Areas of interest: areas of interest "Educational"
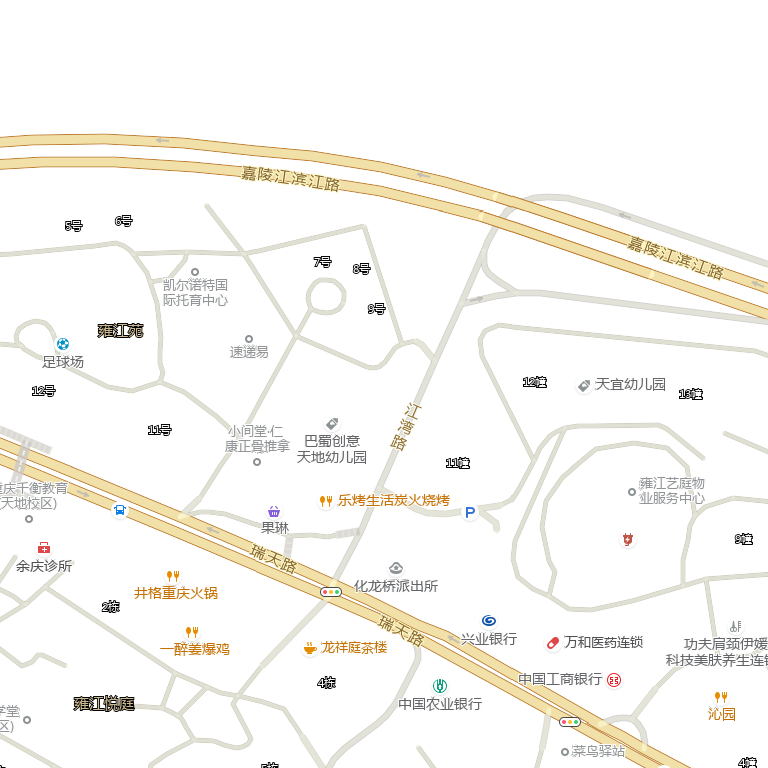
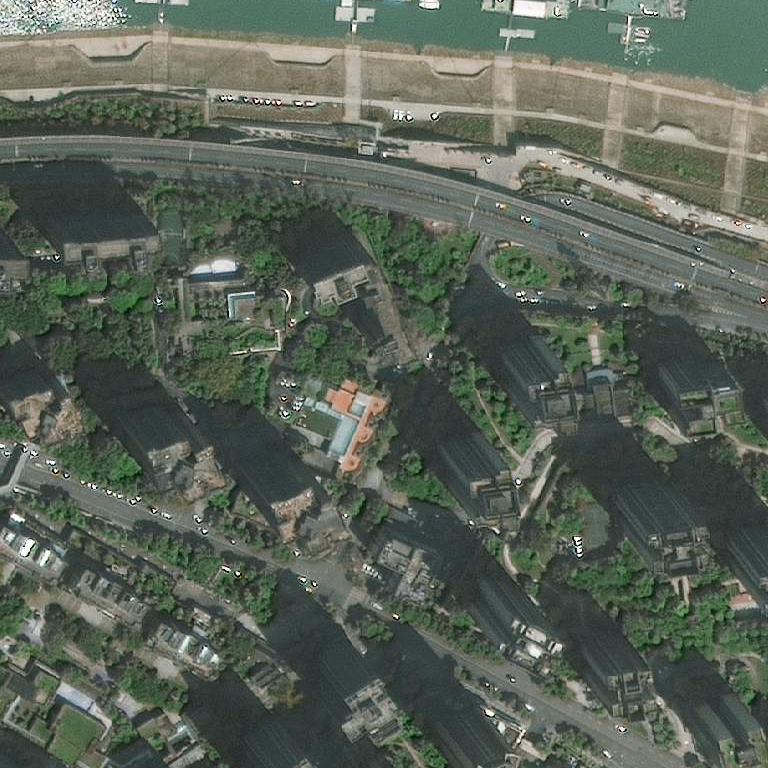